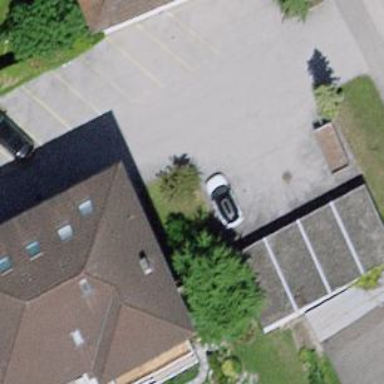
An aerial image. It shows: Garage.